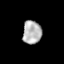
Tissue: skin
Cell type: Others
Senescence score: 0.2536
Nuclear area (px): 426
Mean DAPI intensity: 180.502